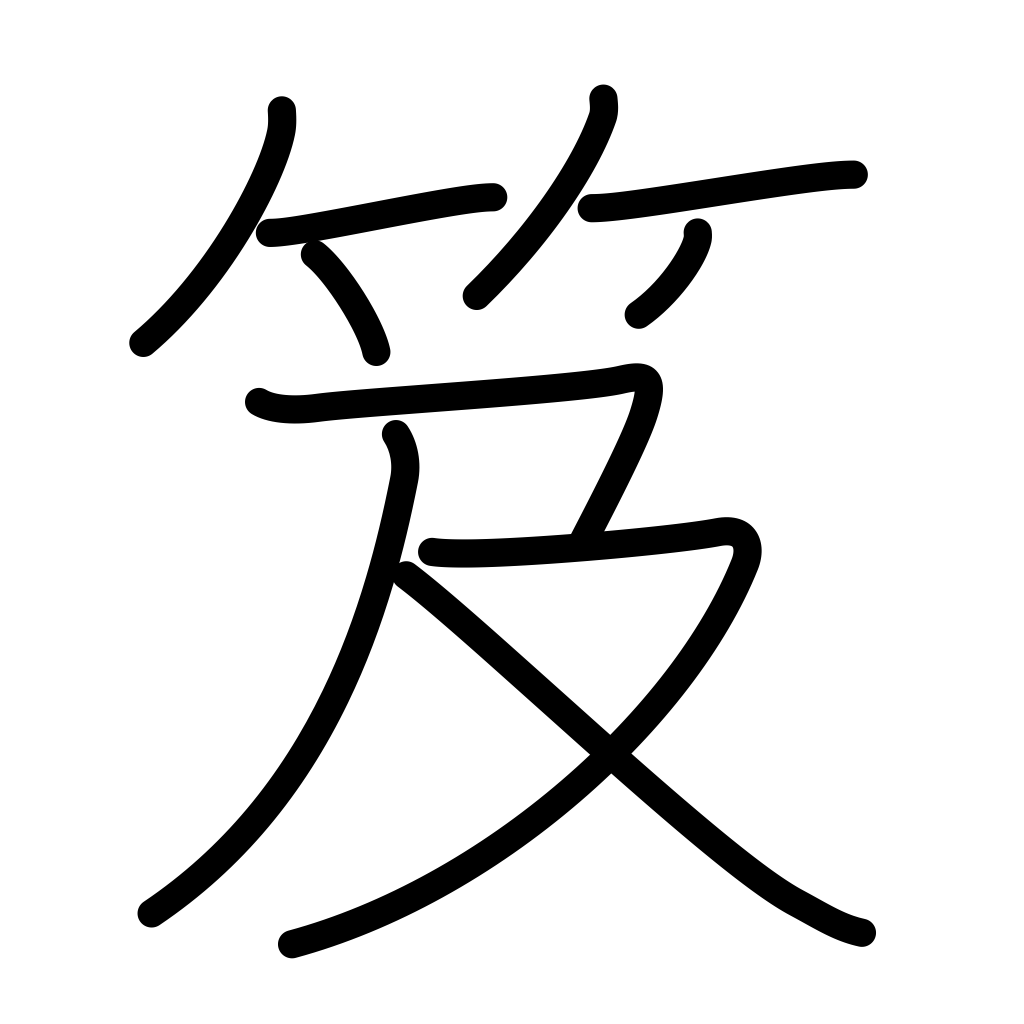
Meaning: backpack bookcase